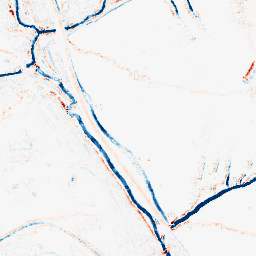
Category: morphological
Decomposition family: morphological_ellipse
Decomposition parameters: operation: average
width: 5
height: 5
Upsampling method: sinc_blackman
Upsampling parameters: scale: 2
kernel_size: 16
Upsampling scale: 2